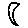
Label: moon